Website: home-depot
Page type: payment
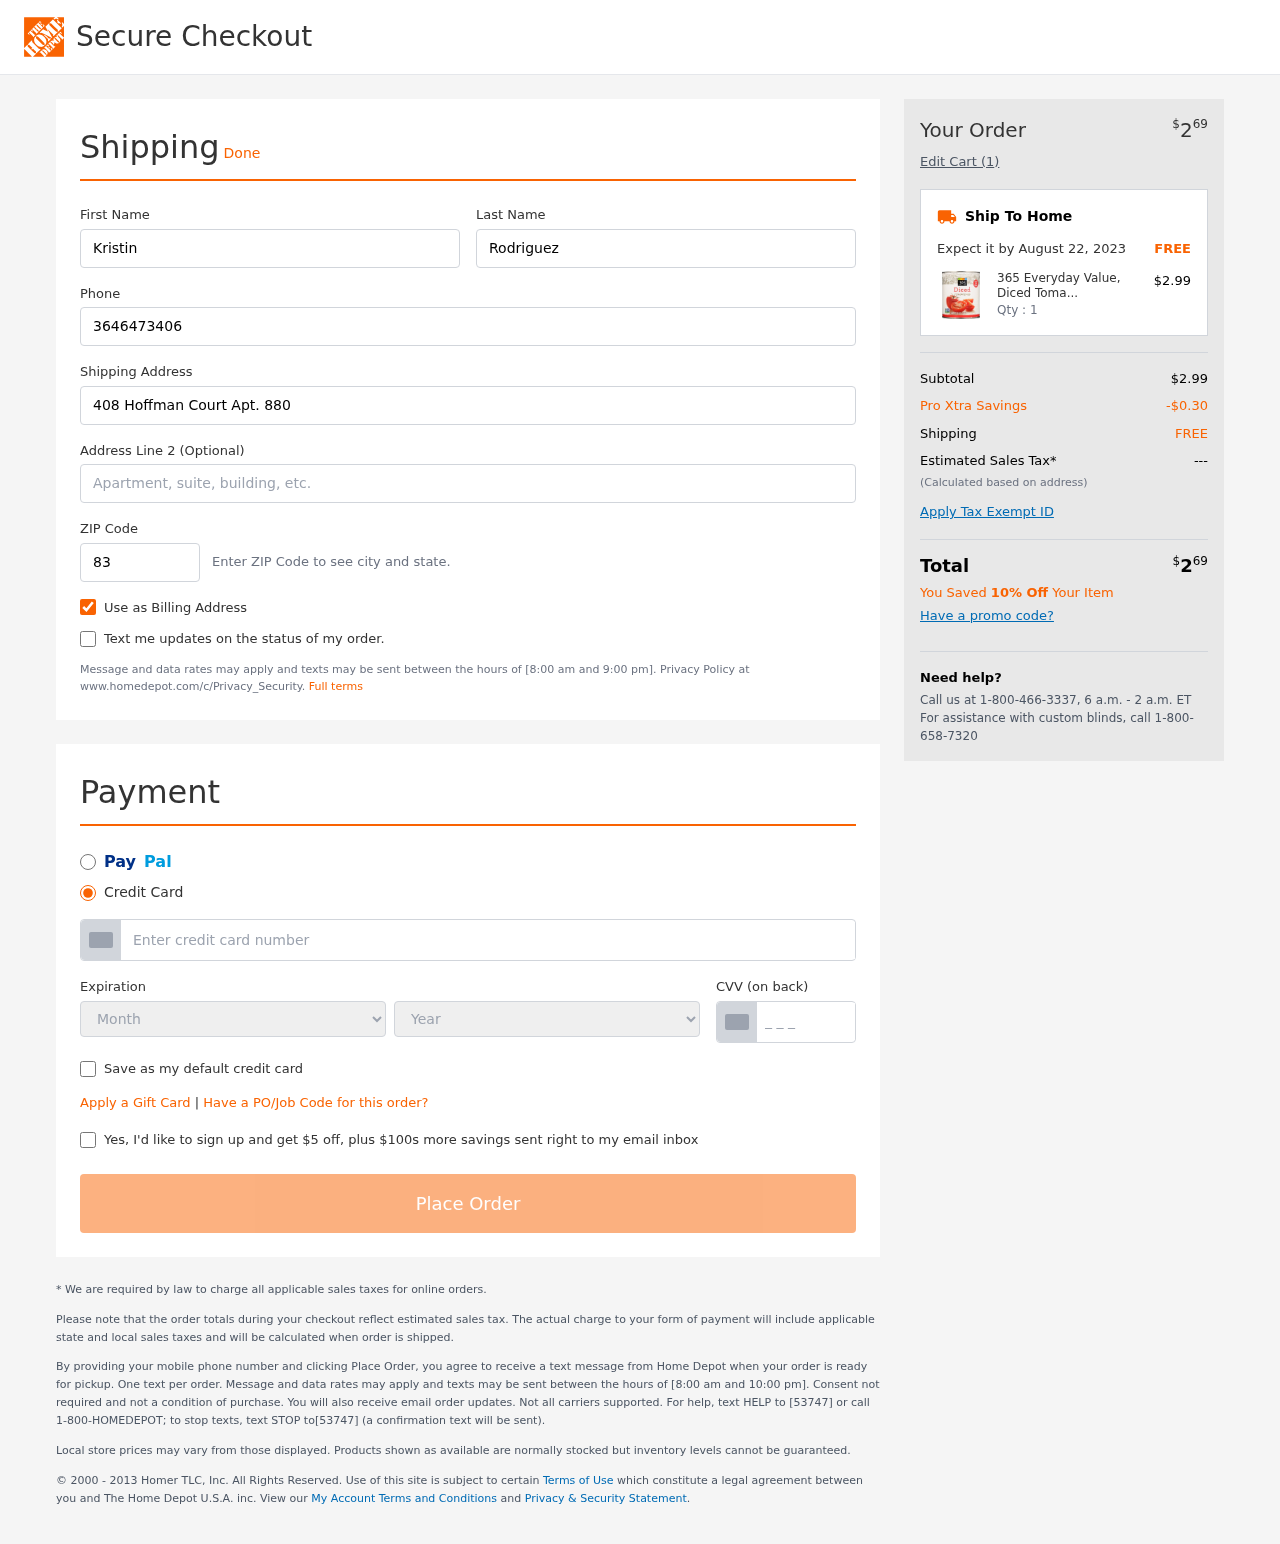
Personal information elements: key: PII_CARD_CVV
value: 792
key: PII_CARD_EXPIRY_MONTH
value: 03
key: PII_CARD_EXPIRY_YEAR
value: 26
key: PII_CARD_NUMBER
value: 4392 0624 4446 5312
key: PII_FIRSTNAME
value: Kristin
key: PII_LASTNAME
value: Rodriguez
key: PII_PHONE
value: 3646473406
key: PII_POSTCODE
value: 83231
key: PII_STREET
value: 408 Hoffman Court Apt. 880
Product elements: key: PRODUCT1_NAME
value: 365 Everyday Value, Diced Tomatoes, 28 oz
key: PRODUCT1_PRICE
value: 2.99
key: PRODUCT1_QUANTITY
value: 1
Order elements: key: ORDER_TOTAL
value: $269
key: ORDER_NUM_ITEMS
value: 1
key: ORDER_DELIVERY_DATE
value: August 22, 2023
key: ORDER_SUBTOTAL
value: $2.99
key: ORDER_DISCOUNT
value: -$0.30
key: ORDER_SHIPPING_COST
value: FREE